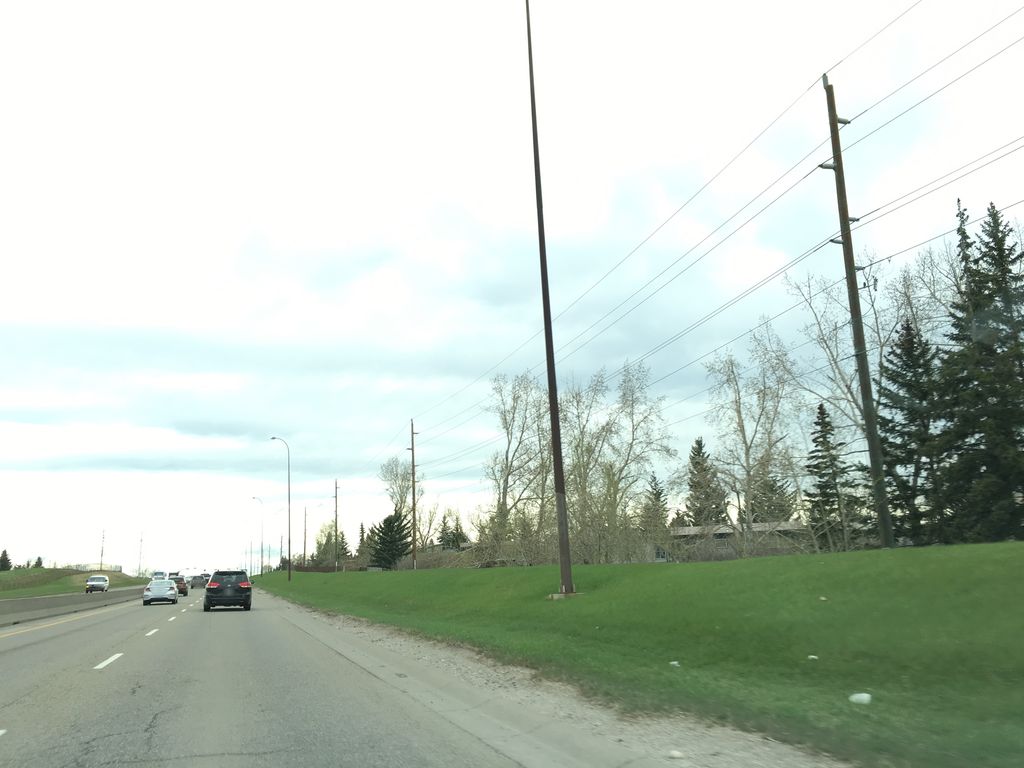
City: calgary